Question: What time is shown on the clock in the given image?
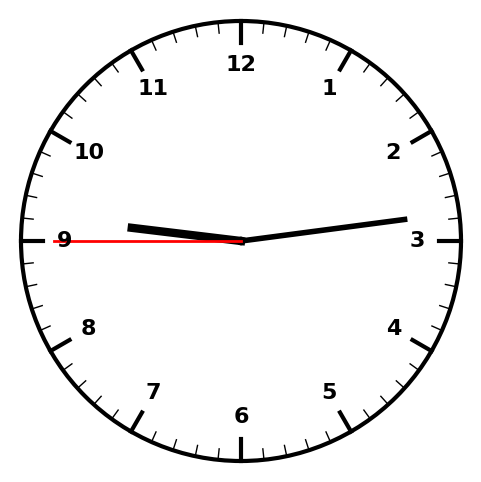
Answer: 09:13:45